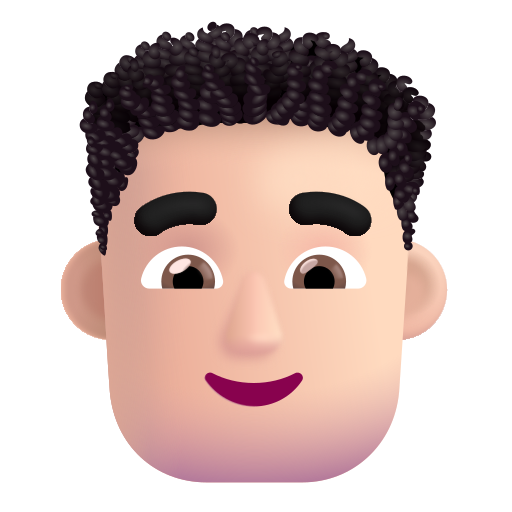
man curly hair color light